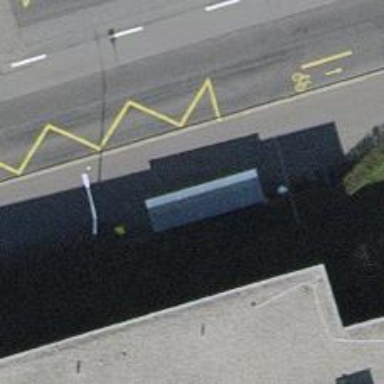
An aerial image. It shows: Bus stop with shelter. It is platform for public transport.